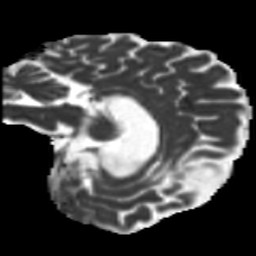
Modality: MD
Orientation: sagittal
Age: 31
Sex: female
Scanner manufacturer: siemens
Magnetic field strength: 3 T
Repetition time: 5.25 s
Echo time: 0.08 s